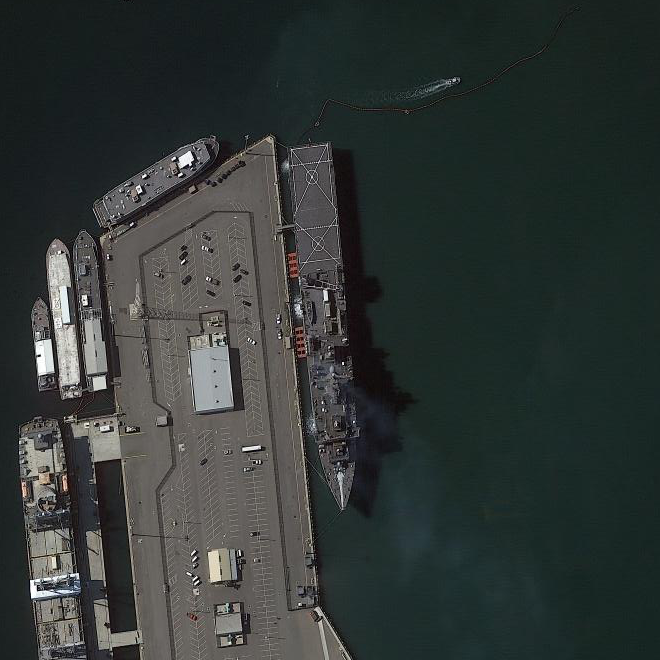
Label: combat